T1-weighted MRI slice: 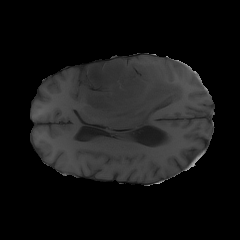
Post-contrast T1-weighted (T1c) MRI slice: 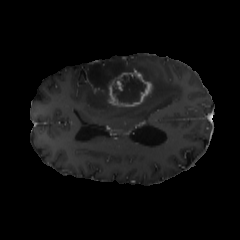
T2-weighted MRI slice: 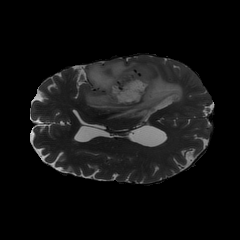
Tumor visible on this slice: yes